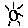
Label: sun